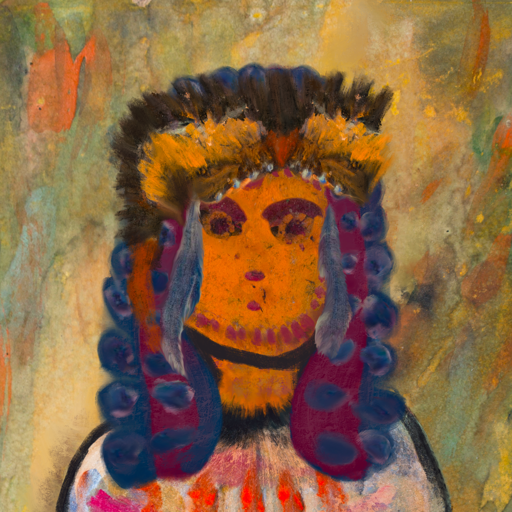
Background: Comrade, Head And Neck Front: Doll, Face Front: Doll, Bust: Childish, Hair Front: Hill_Girl, Head Accessory: Gypsy_Queen, Second Necklace: Blank, Necklace: Blank, Baby: Blank